Question: I'm trying to build a search form in Laravel such that when a user presses the search button, all the contacts matching the search criteria are displayed on the same page.
Below is my form:
'''
{{ Form::open(array('url' => '/directory', 'class' => 'form-horizontal')) }}
<div class="form-group">
<label for="lastname" class="col-sm-2 control-label">Last Name</label>
<div class="col-sm-6">
<input type="text" class="form-control" id="lastname" placeholder="Enter Last Name">
</div>
</div>
<div class="form-group ">
<label for="phone" class="col-sm-2 control-label">Phone</label>
<div class="col-sm-6">
<input type="text" class="form-control" id="phone" placeholder="Enter Phone number">
</div>
</div>
<div class="form-group">
<label for="inputEmail1" class="col-sm-2 control-label">Email</label>
<div class="col-sm-6">
<input type="email" class="form-control" id="inputEmail1" placeholder="Enter Email - leave blank if you are not sure">
</div>
</div>
<div class="form-group">
<div class="col-lg-offset-2 col-lg-10">
<button type="submit" class="btn-u btn-u-green">Search</button>
</div>
</div>
<div class="well">
@foreach($users as $user)
<li>{{$user->firstname}} {{$user->lastname}}</li>
@endforeach
</div>
{{ Form::close() }}
'''
The screenshot below gives a pictorial view of my form:

My route is defined as follow:
'''
Route::get('/directory', 'UsersController@filter');
'''
Now, whenever I press the search button, I am getting a 'MethodNotFound exception'.
What I really want to do is to show the search results below the search button.
Everything is working fine now except for one thing.
I'm displaying the data in my view (getting the list of all the users on my page which match the search criteria) but the for loop is not getting executed.
'''
<li>Count of users = {{ $users->count() }}</li>
<li>{{$users->first()->lastname}}</li>
@foreach ($users as $user)
<p>This is user {{ $user->id }}</p>
@endforeach
'''
So: while I can see the count and the of the first user in the resultant array of records, the foreach loop is not getting executed.
What am I doing wrong?
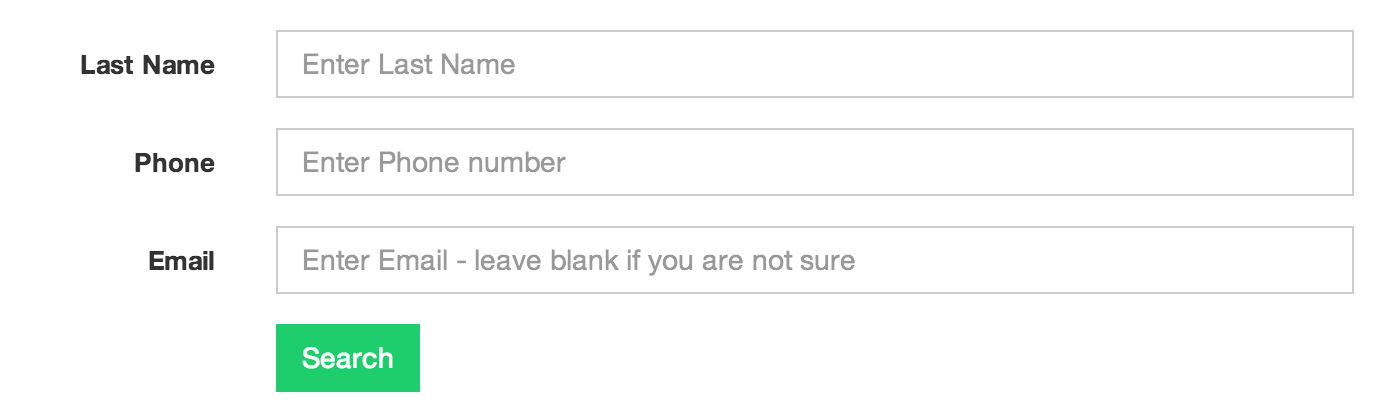
Answer: Laravel routes are bound to the form METHOD, so you need to create also a POST route:
'''
Route::post('/directory', 'UsersController@filter');
'''
You also need to add names to your form fields:
'''
name="lastname"
'''
for
'''
<input type="text" name="lastname" class="form-control" id="lastname" placeholder="Enter Last Name">
'''
And for all the others.
A controller method to handle that query could look like this:
'''
<?php
class UsersController extends Controller {
public function filter()
{
$users = User::query();
if (Input::has('lastname'))
{
$users->where('lastname', Input::get('lastname'))
}
if (Input::has('phone'))
{
$users->where('phone', Input::get('phone'))
}
return View::make('your.view')
->with('userCount', $users->count());
->with('users', $users->get());
}
}
'''
And in your view you can just:
'''
<li>Count of users = {{$userCount}}</li>
@foreach ($users as $user)
<li>
{{ $user->id }} - {{$user->lastname}}
</li>
@endforeach
'''